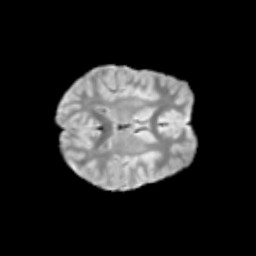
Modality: T2w
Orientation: axial
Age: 11
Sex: female
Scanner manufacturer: siemens
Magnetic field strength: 3 T
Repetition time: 3.8 s
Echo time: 0.07 s